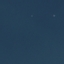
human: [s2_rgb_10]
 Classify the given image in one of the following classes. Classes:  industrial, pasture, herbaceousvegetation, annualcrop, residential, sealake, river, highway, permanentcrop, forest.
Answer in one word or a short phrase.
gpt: SeaLake